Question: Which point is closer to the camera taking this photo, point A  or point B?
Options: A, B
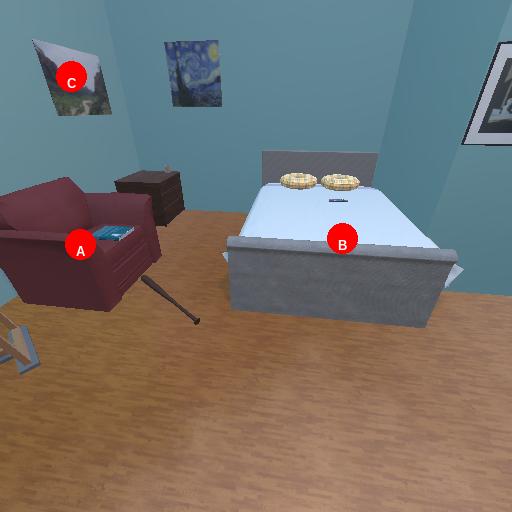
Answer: A